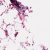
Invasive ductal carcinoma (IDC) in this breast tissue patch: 0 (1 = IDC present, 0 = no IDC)